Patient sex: F
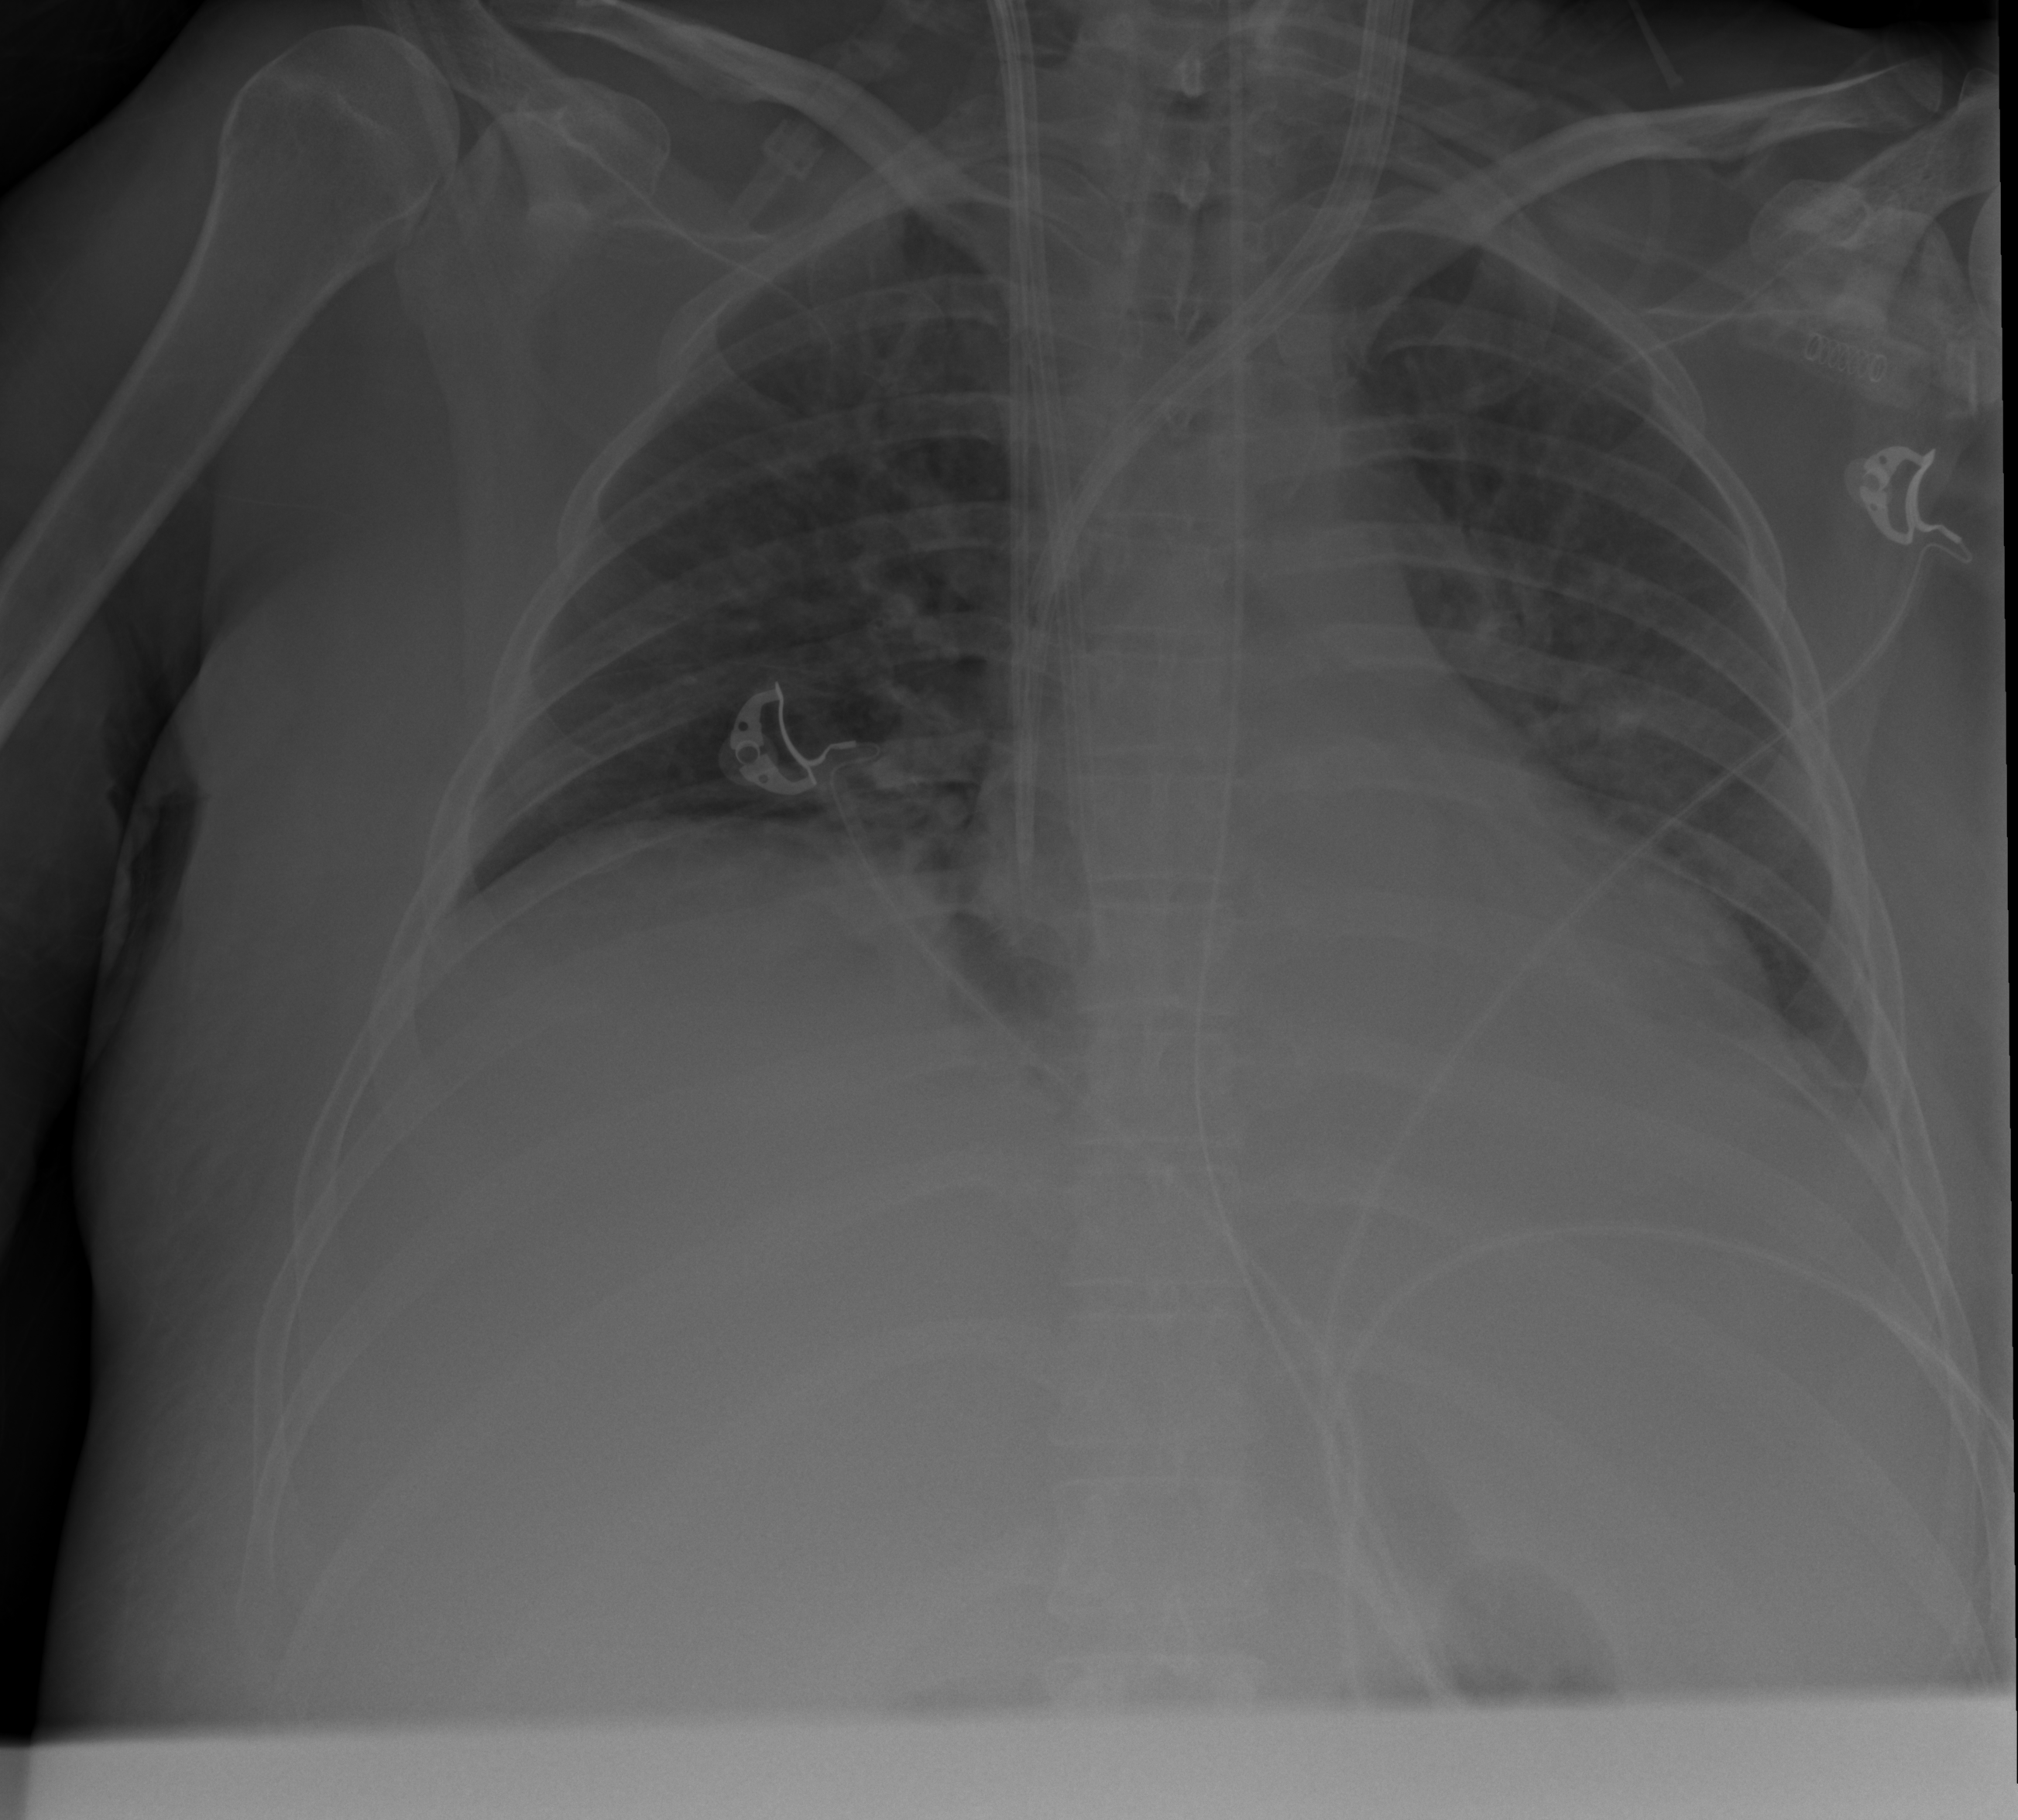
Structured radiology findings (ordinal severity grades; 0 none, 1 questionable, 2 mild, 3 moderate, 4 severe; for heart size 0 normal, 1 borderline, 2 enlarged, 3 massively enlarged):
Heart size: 1
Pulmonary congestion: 2
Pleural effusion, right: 0
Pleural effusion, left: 2
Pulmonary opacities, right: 2
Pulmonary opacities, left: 2
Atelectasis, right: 2
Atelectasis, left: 2